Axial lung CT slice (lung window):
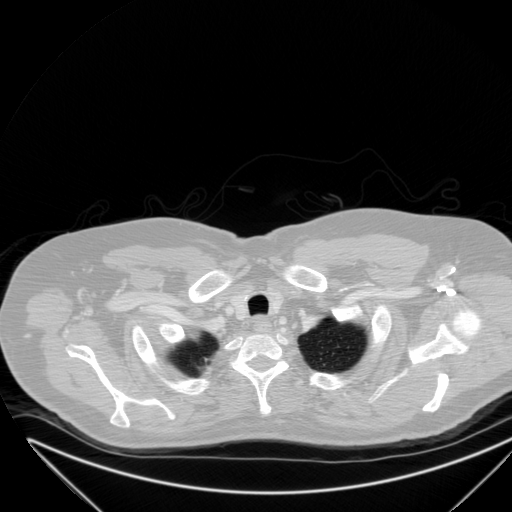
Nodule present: no